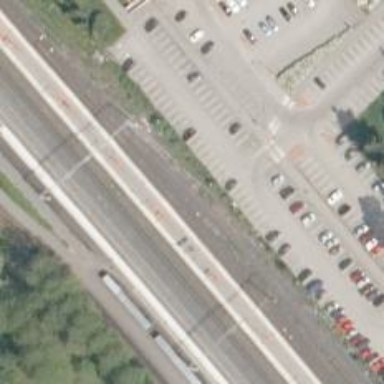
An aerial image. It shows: Wedge is used for the railway derail.